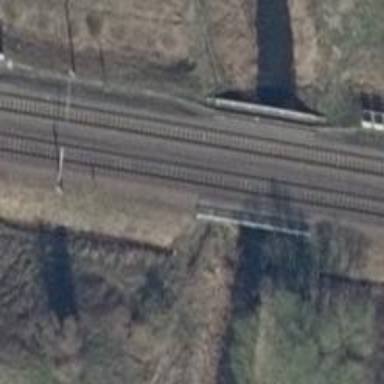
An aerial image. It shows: Bridge over electrified railway with contact line.